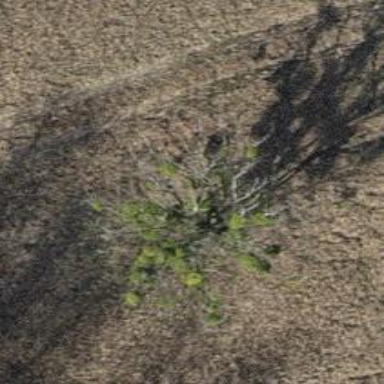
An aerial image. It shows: Single tag "natural: tree."